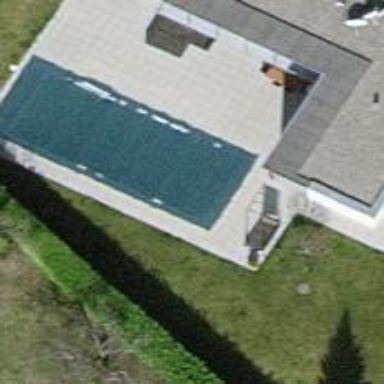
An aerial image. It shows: Swimming pool located in leisure land.